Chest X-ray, PA view. Patient: 50 years old, sex M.
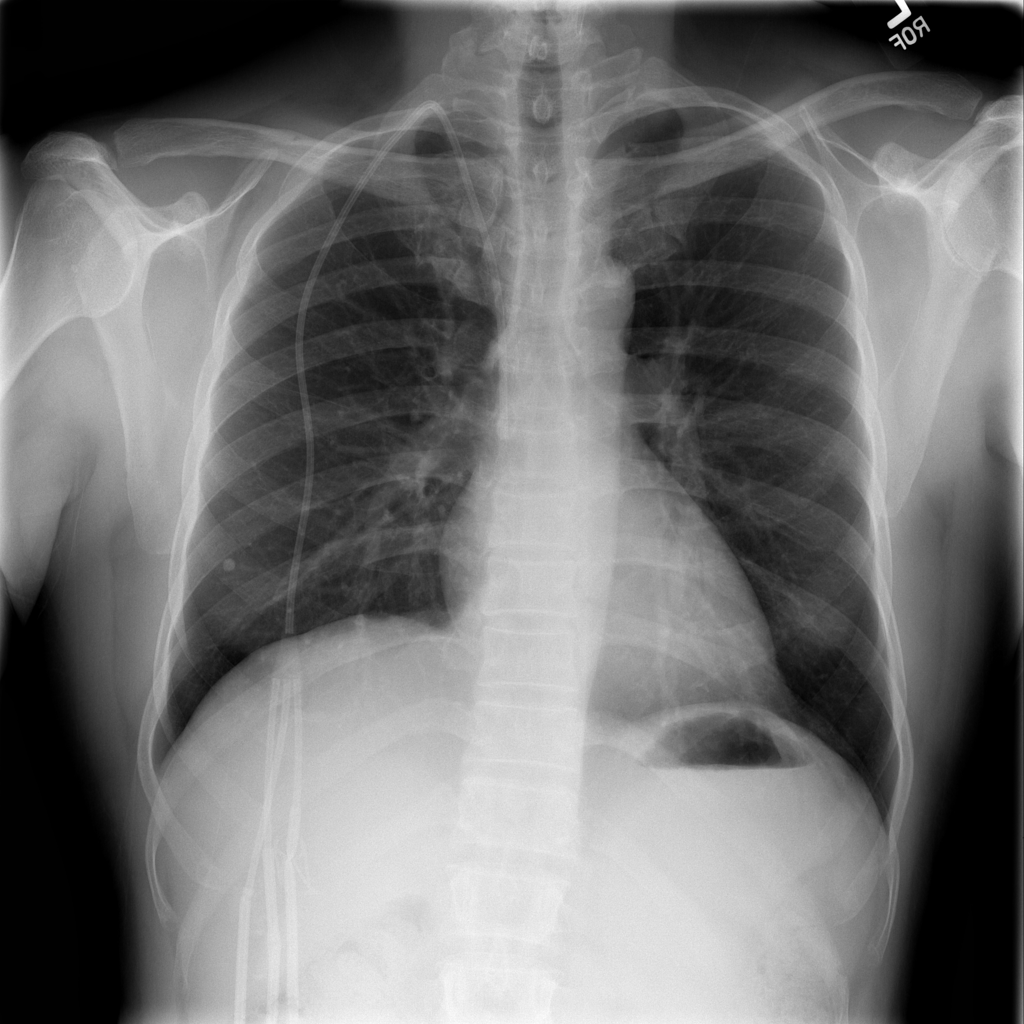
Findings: Infiltration